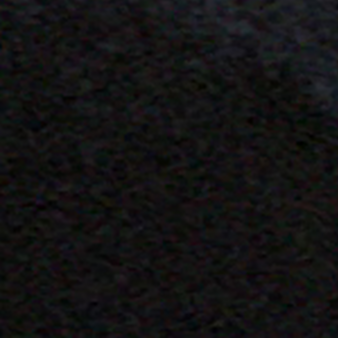
Label: other